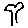
Label: tree